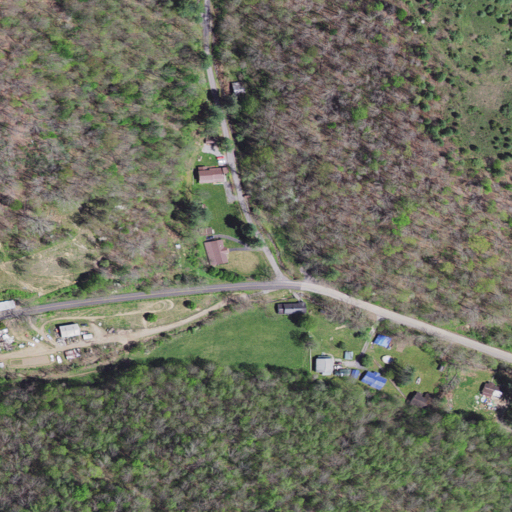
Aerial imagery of valley in Virginia named Hall Hollow containing deciduous forest, open development, low intensity development, and evergreen forest